Question: All I am trying to do is have a JSONObject that can be accessible from children tabs, so that I can put info into it.
'''
public class Example extends TabActivity{
private JSONObject testtt = new JSONObject();
public void writeJSON(String key, String value) throws JSONException {
testtt.put(key, value);
}
public String getJSON(){
return testtt.toString();
}
public void onCreate(Bundle savedInstanceState) {
super.onCreate(savedInstanceState);
setContentView(R.layout.example);
//Creating the tabs and everything
//Is Here
}
}
'''
I have next/prev buttons than navigate the tabs back and forth
one of the tabs:
'''
public void onClick(View v) {
//Pre-alertDialog.setmessage stuff here.
alertDialog.setMessage(Example.this.getJSON());
// Example.this gives this error: No enclosing instance of the type Example is accessible in scope
}
'''
I have tried a ton of alternative stuff, and have gotten to the point of asking for help (extremely rare for me).
Its also probably obvious that I am relatively new to android development.
EDIT:
when attempting global variable via Class extends Application{

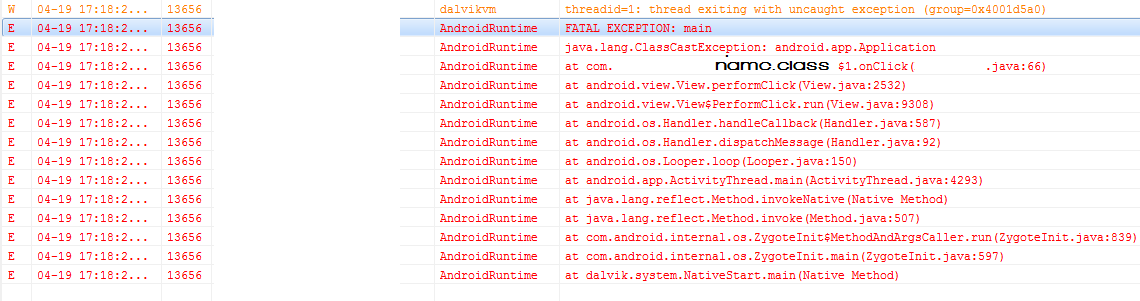
Answer: Easiest thing to do is use an <URL> object: stick the JSON on a shared variable in the Application object and access it from there in your other Activities.